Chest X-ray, PA view. Patient: 55 years old, sex F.
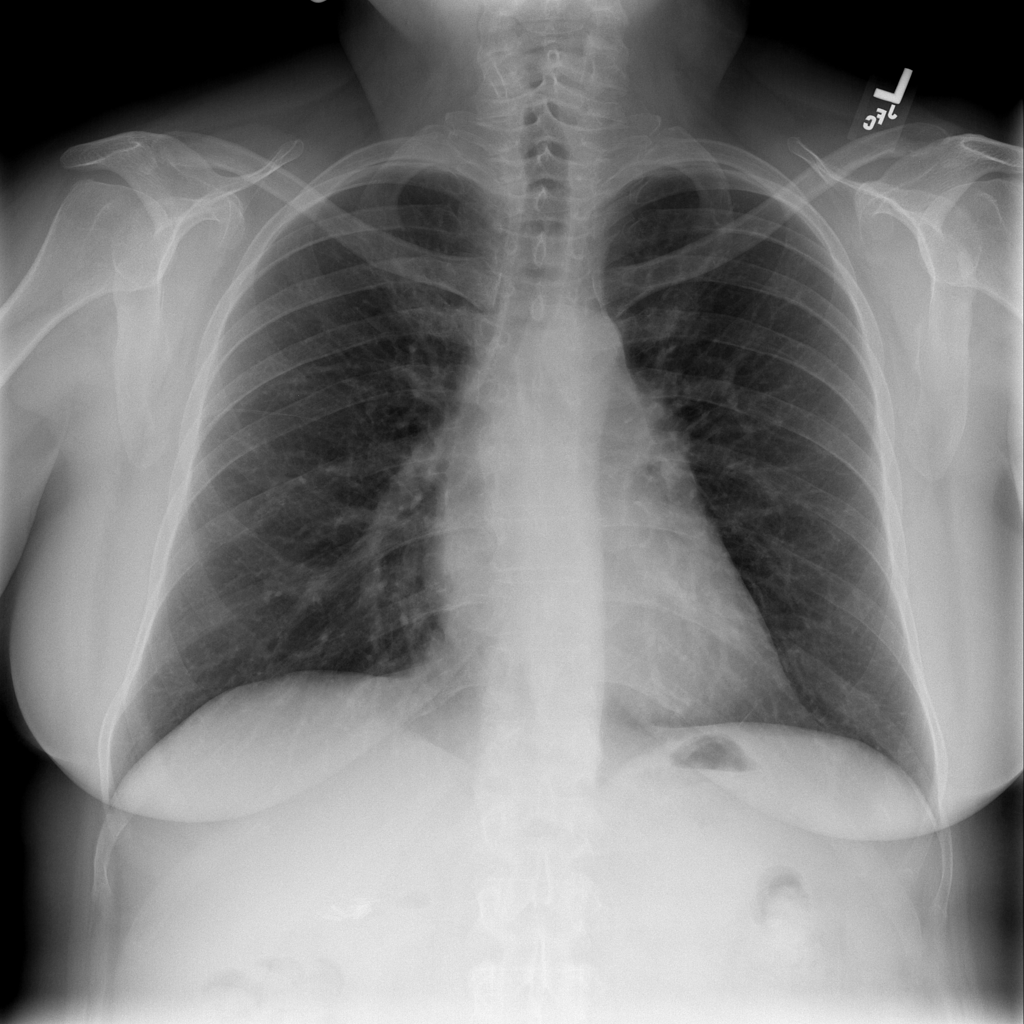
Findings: No Finding